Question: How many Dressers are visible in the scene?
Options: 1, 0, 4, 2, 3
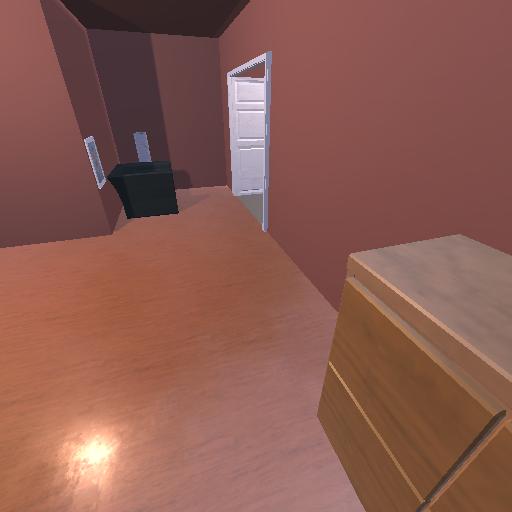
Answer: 1